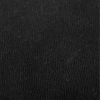
Label: dusty